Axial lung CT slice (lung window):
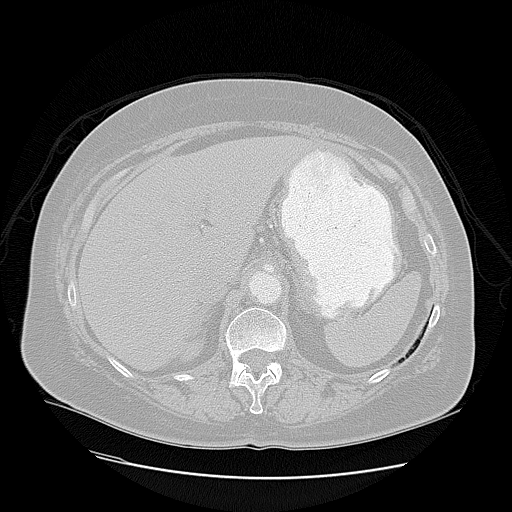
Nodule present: no